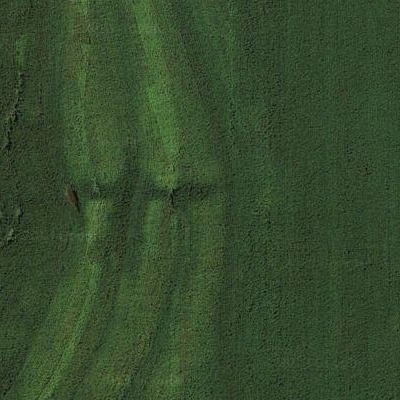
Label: bField